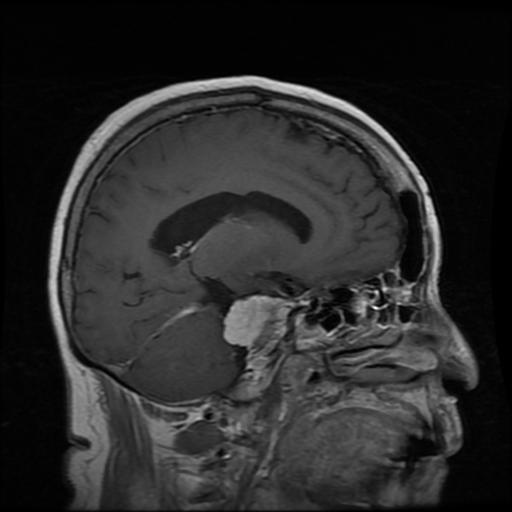
Label: meningioma